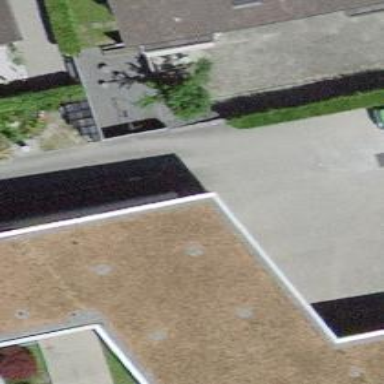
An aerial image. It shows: Building with flat roof.